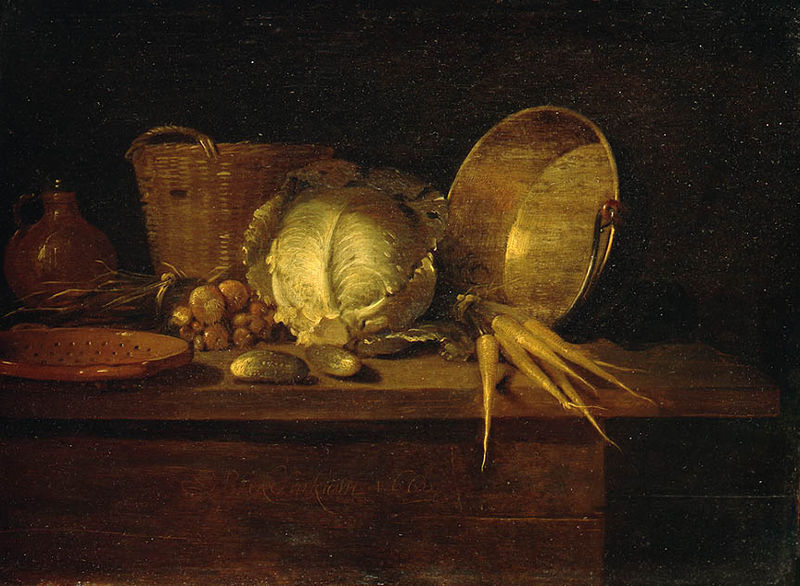
Titel: Küchenstilleben
Künstler: Quiringh Gerritsz. van Brekelenkam
Standort: Karlsruhe
Institution: Staatliche Kunsthalle Karlsruhe
Schlagwörter: blätter, dunkel, gemälde, schatten, gelb, grün, ocker, braun, glas, hell, holz, licht, orange, schwarz, stroh, tisch, weiss, malerei, flasche, barock, schale, schüssel, silber, teller, tod, tof, tot, holland, niederlande, signatur, öl, gold, kelch, schwarzer hintergrund, gemüse, henkel, kanne, keramik, kohl, krug, stilleben, stillleben, ton, topf, schrift, kommode, schrank, warm, signiert, beleuchtung, ölgemälde, querformat, essen, wein, inschrift, korb, metall, platte, zwiebel, griff, gurken, holztisch, vanitas, truhe, arrangement, deckel, messing, nahrung, unterschrift, weidenkorb, wurzel, kupfer, text, tischplatte, löcher, karaffe, anrichte, gedeckt, küche, wurzeln, kartoffeln, salat, lichtreflex, muschel, bottich, reflex, kraut, eimer, weinflasche, zink, kochtopf, pilze, tonkrug, grünzeug, flechtkorb, kessel, holländer, bund, lager, pfanne, gurke, zwiebeln, rüben, karotte, möhre, lauch, gelbstich, sieb, rettich, kohlkopf, rettiche, weißkohl, wirsing, irden, keamik, top, kupferschale, frühlingszwiebel, isch, durchschlag, karotten, möhren, zwibeln, champignon, 17. jahrhundert, flame, rübe, karrotten, siev, pastirnak, krub, erdttöne, mohrrüben, gelberüben, essiggurke, messingtopf, katotte, salad, messig, frisches gemüse, messingschüssel, keramiksieb, schuüsse, kuebel